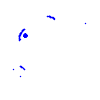
Particle: electron